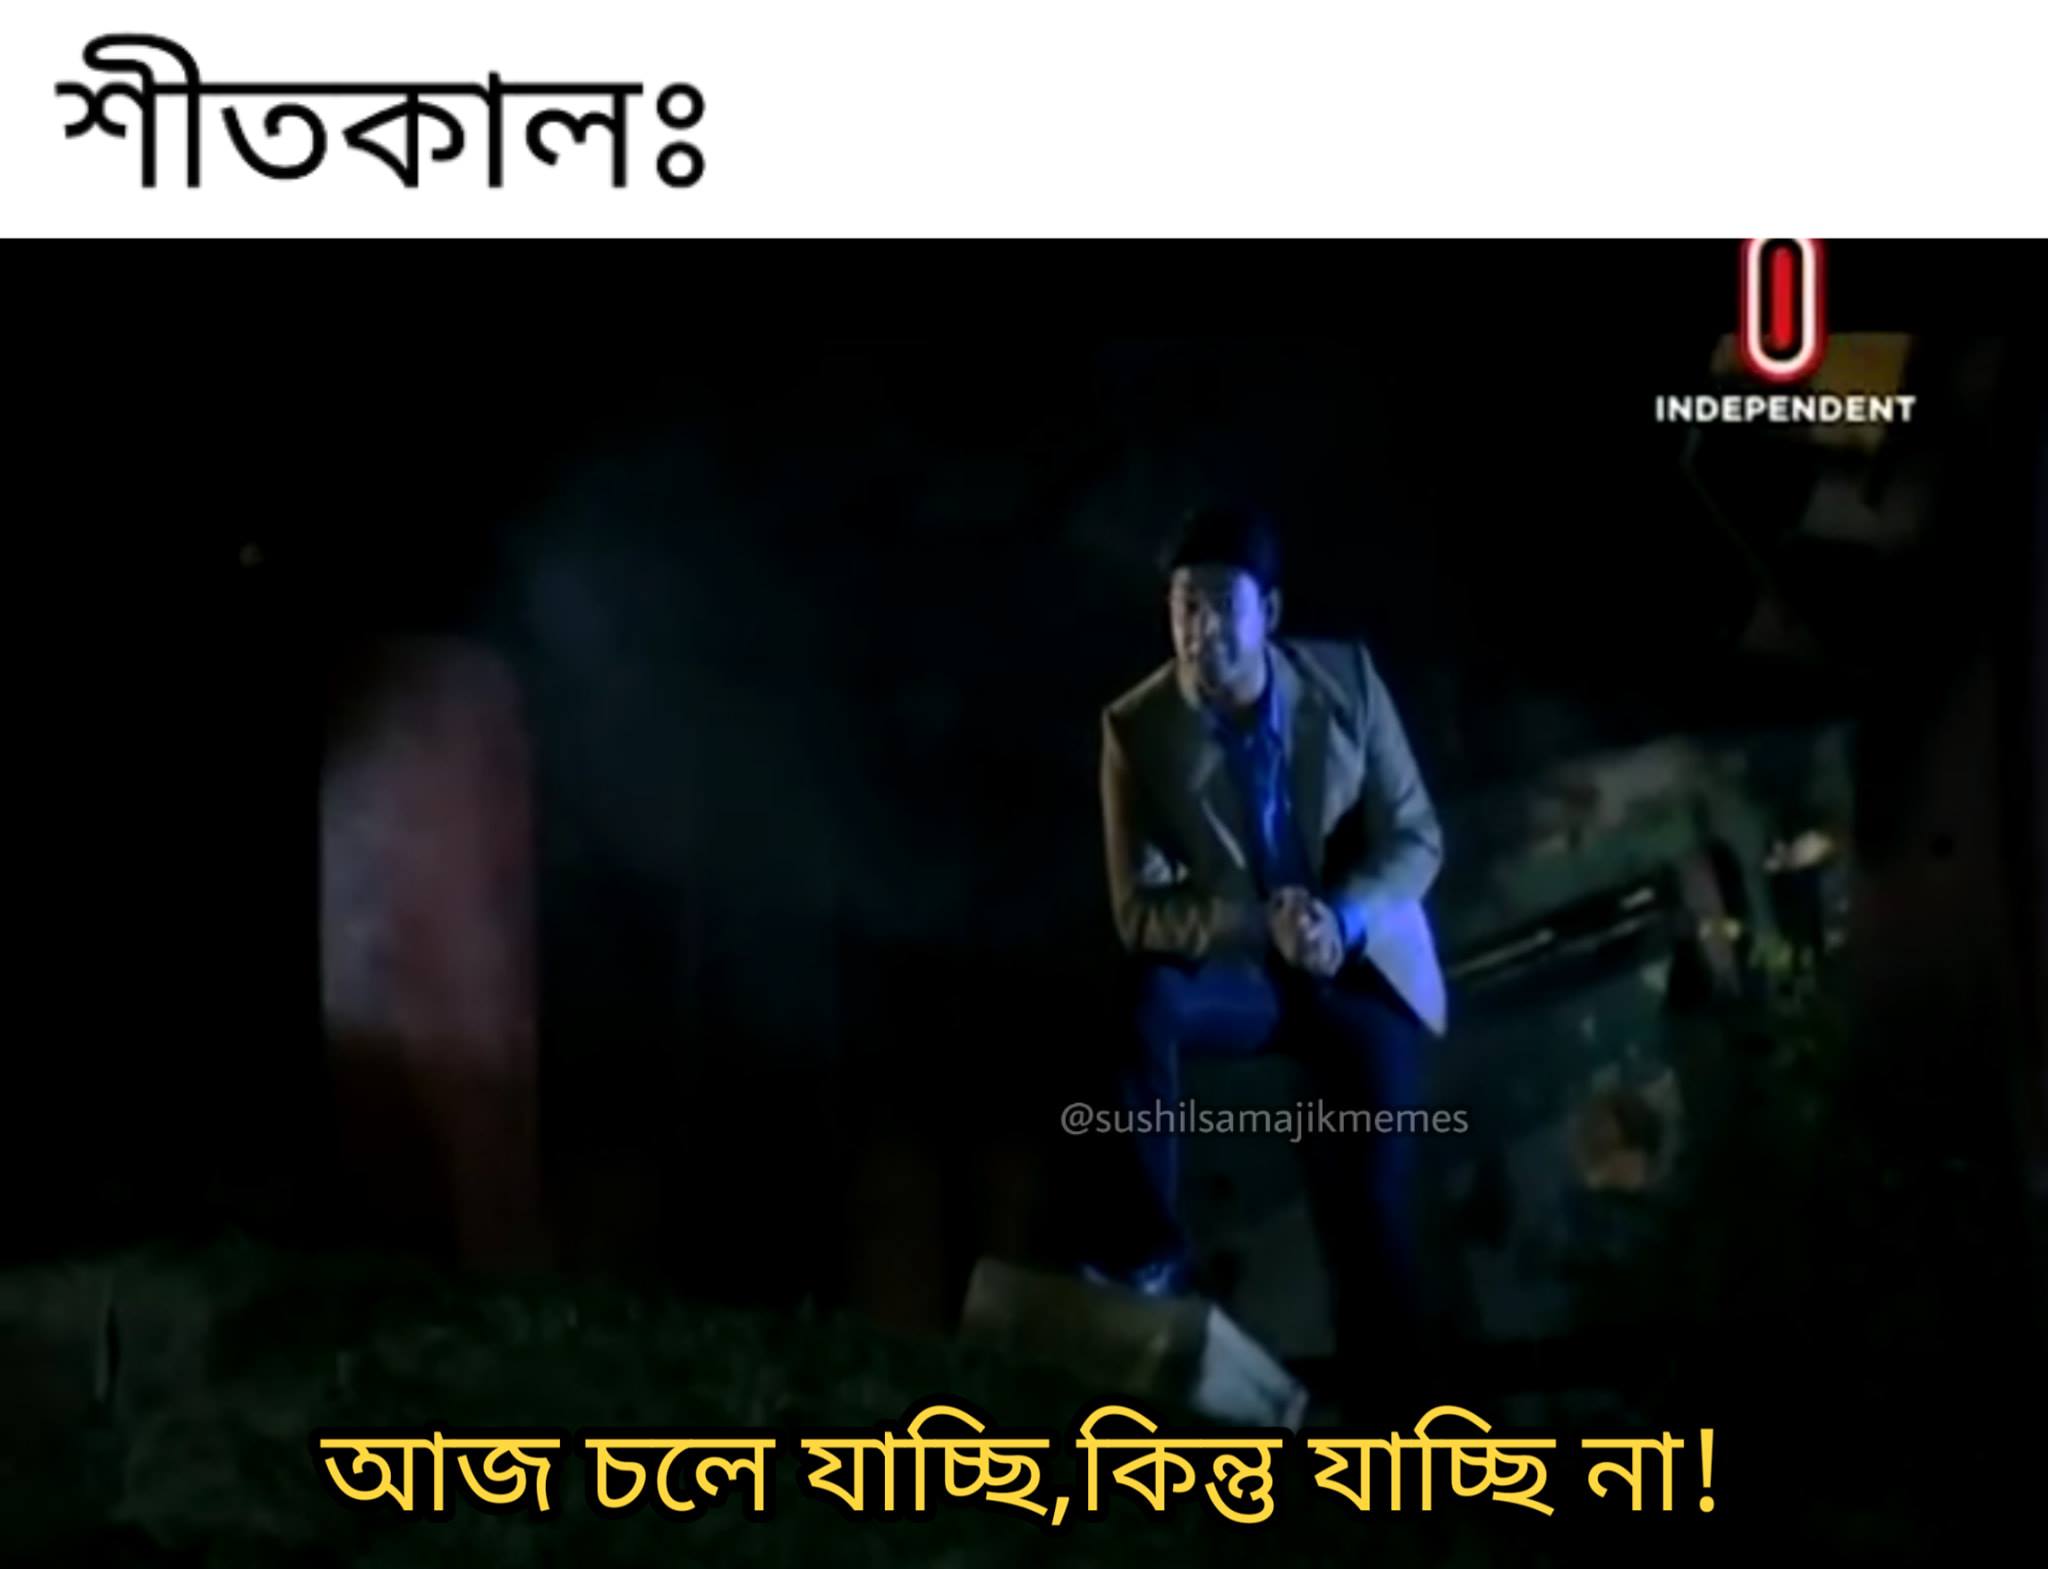
Caption: শীতকালঃ    আজ চলে যাচ্ছি , কিন্তু যাচ্ছি না !
Label: non-hate